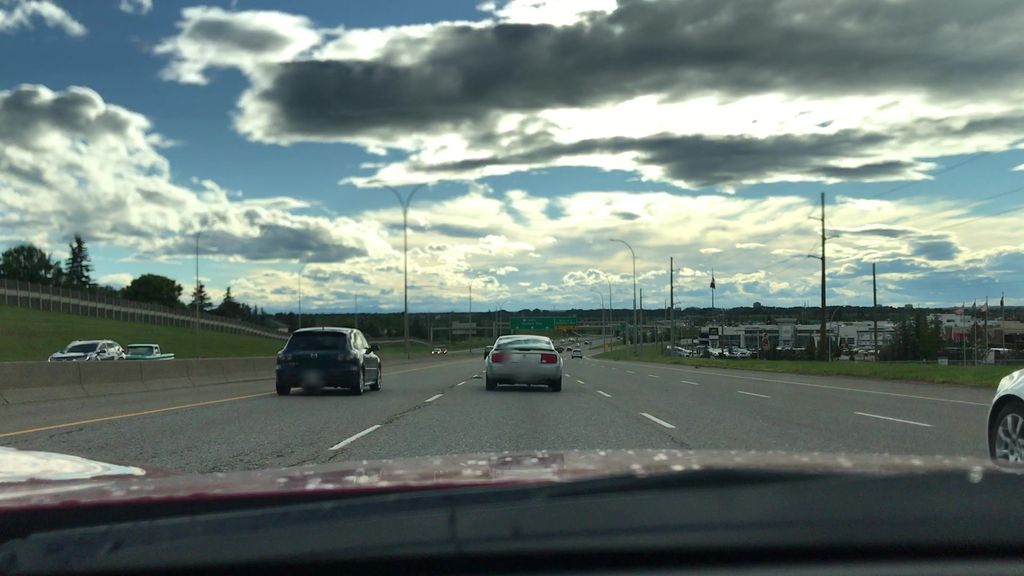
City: calgary